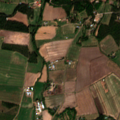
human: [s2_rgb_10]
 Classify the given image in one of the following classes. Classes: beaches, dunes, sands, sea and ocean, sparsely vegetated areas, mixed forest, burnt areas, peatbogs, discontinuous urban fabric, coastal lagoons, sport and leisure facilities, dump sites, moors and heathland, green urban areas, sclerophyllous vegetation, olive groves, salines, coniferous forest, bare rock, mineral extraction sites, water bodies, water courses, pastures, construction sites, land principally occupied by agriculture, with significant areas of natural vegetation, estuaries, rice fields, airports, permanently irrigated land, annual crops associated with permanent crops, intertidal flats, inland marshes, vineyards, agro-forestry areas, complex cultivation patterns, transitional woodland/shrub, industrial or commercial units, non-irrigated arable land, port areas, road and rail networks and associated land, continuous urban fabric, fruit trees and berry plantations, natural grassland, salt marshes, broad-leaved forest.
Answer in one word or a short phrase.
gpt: non-irrigated arable land, land principally occupied by agriculture, with significant areas of natural vegetation, coniferous forest